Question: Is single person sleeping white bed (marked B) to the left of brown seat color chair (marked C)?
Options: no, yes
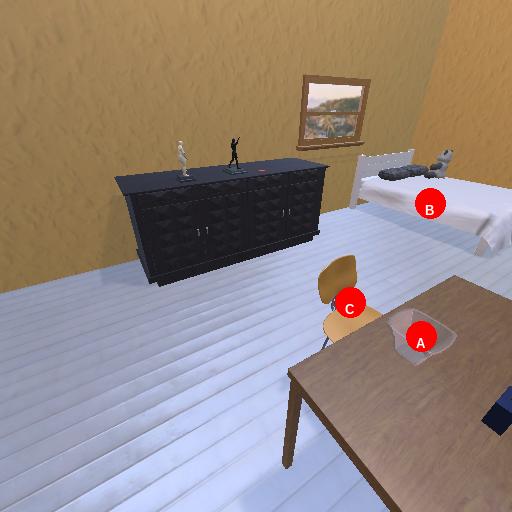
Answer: no